Field crop: tomato
Growth stage: 2
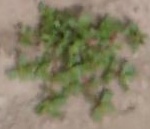
Species: portulaca